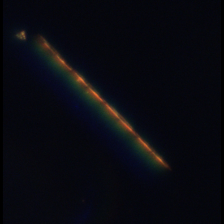
Taxon: Psuedo-nitzschia
Group: Diatoms